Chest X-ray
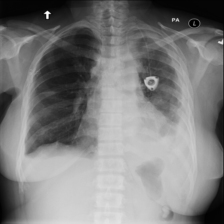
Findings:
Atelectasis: negative
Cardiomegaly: negative
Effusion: negative
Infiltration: positive
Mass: negative
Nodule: negative
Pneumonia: negative
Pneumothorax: negative
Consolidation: negative
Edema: negative
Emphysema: negative
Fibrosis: negative
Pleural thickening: positive
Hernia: negative